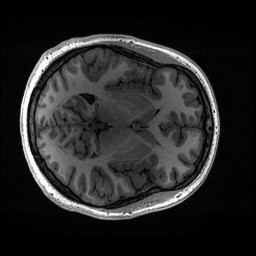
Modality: T1w
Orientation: axial
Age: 19
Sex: female
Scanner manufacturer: ge
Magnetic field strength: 3 T
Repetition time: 0.006952 s
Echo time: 0.00292 s